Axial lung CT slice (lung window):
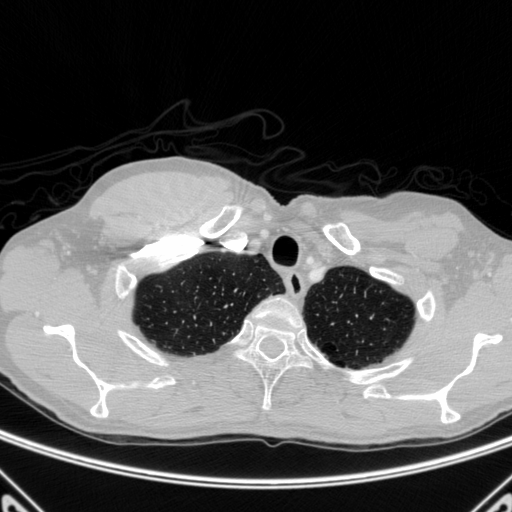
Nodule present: no